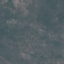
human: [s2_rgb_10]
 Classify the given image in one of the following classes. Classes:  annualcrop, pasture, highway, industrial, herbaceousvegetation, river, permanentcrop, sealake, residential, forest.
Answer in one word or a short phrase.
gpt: HerbaceousVegetation